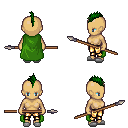
a pixel art fantasy rpg character, female body template, human, tanned skin, green cape, gold greaves, green mohawk hairstyle, white slippers, spear, four views (front, back, left, right), 2x2 character sprite sheet, small pixel art, hard edges, no anti-aliasing